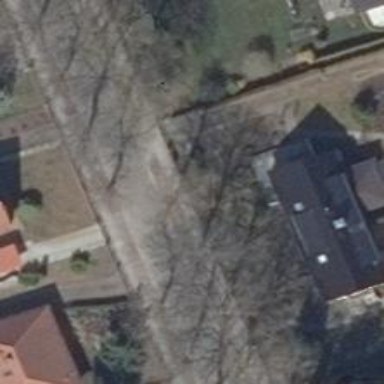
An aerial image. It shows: Driveway leading to service road.